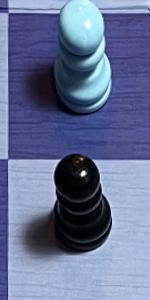
Label: Pawn_Black